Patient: sex M, age 71
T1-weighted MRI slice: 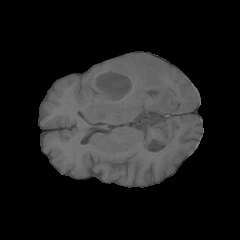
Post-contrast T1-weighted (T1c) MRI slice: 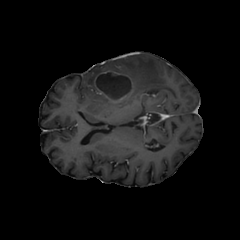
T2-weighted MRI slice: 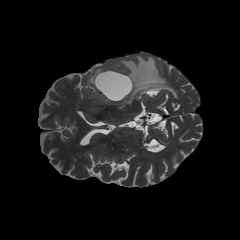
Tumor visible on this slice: yes
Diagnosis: Glioblastoma, IDH-wildtype
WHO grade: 4